Question: What is the logo?
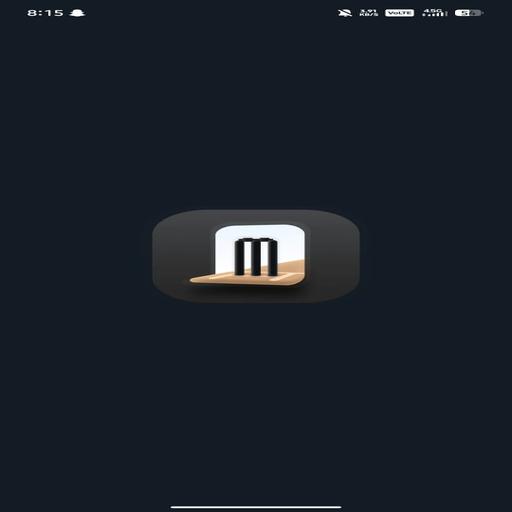
Answer: Media player logo